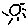
Label: sun